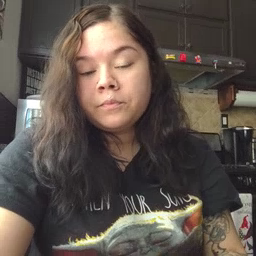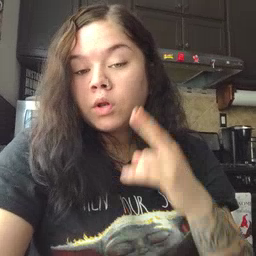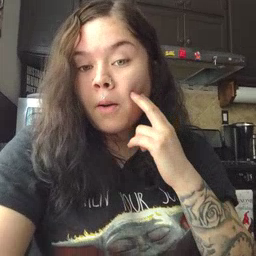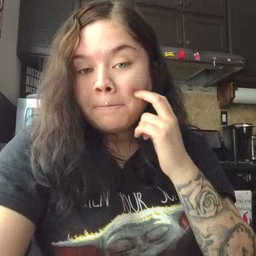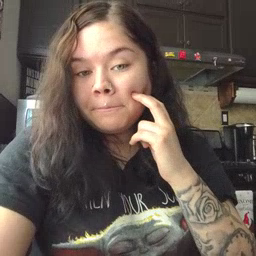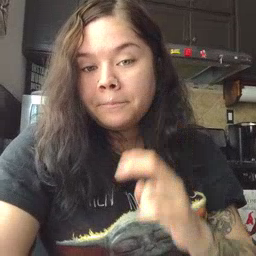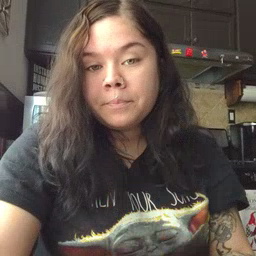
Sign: gum